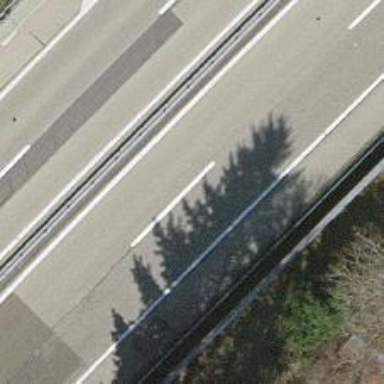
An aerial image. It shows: Motorway.